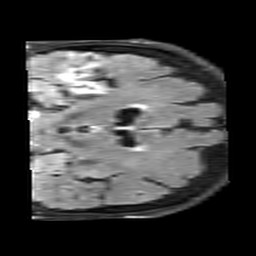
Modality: FLAIR
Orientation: coronal
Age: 78
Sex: female
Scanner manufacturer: siemens
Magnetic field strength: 3 T
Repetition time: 9 s
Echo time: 0.098 s